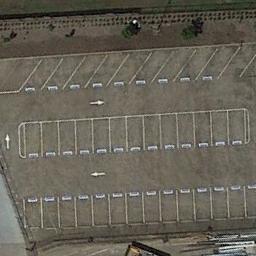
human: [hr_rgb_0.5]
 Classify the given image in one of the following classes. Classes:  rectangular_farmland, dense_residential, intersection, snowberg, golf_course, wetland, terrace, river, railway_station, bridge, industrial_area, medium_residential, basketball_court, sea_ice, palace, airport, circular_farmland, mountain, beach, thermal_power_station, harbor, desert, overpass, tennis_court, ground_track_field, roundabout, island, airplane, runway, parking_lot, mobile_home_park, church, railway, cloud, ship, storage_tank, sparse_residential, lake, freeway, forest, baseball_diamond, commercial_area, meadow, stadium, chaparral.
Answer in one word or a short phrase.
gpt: parking_lot